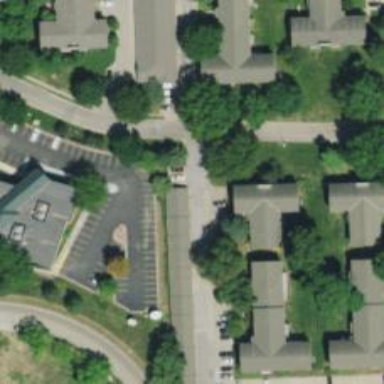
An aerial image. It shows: Living street.